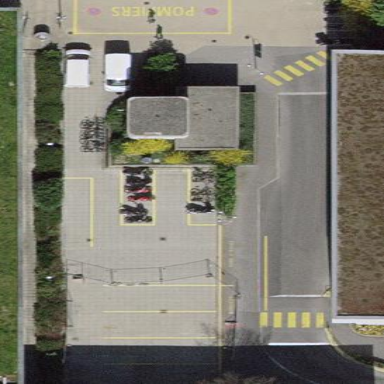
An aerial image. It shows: Bicycle parking area with stands available.